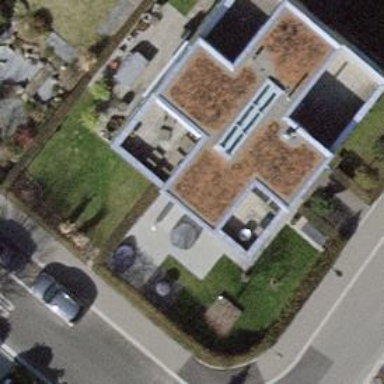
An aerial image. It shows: Gabled building.